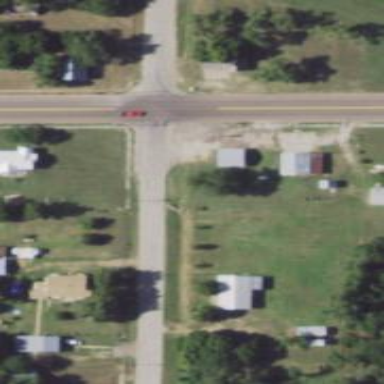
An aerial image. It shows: Road with stop sign.